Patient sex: F
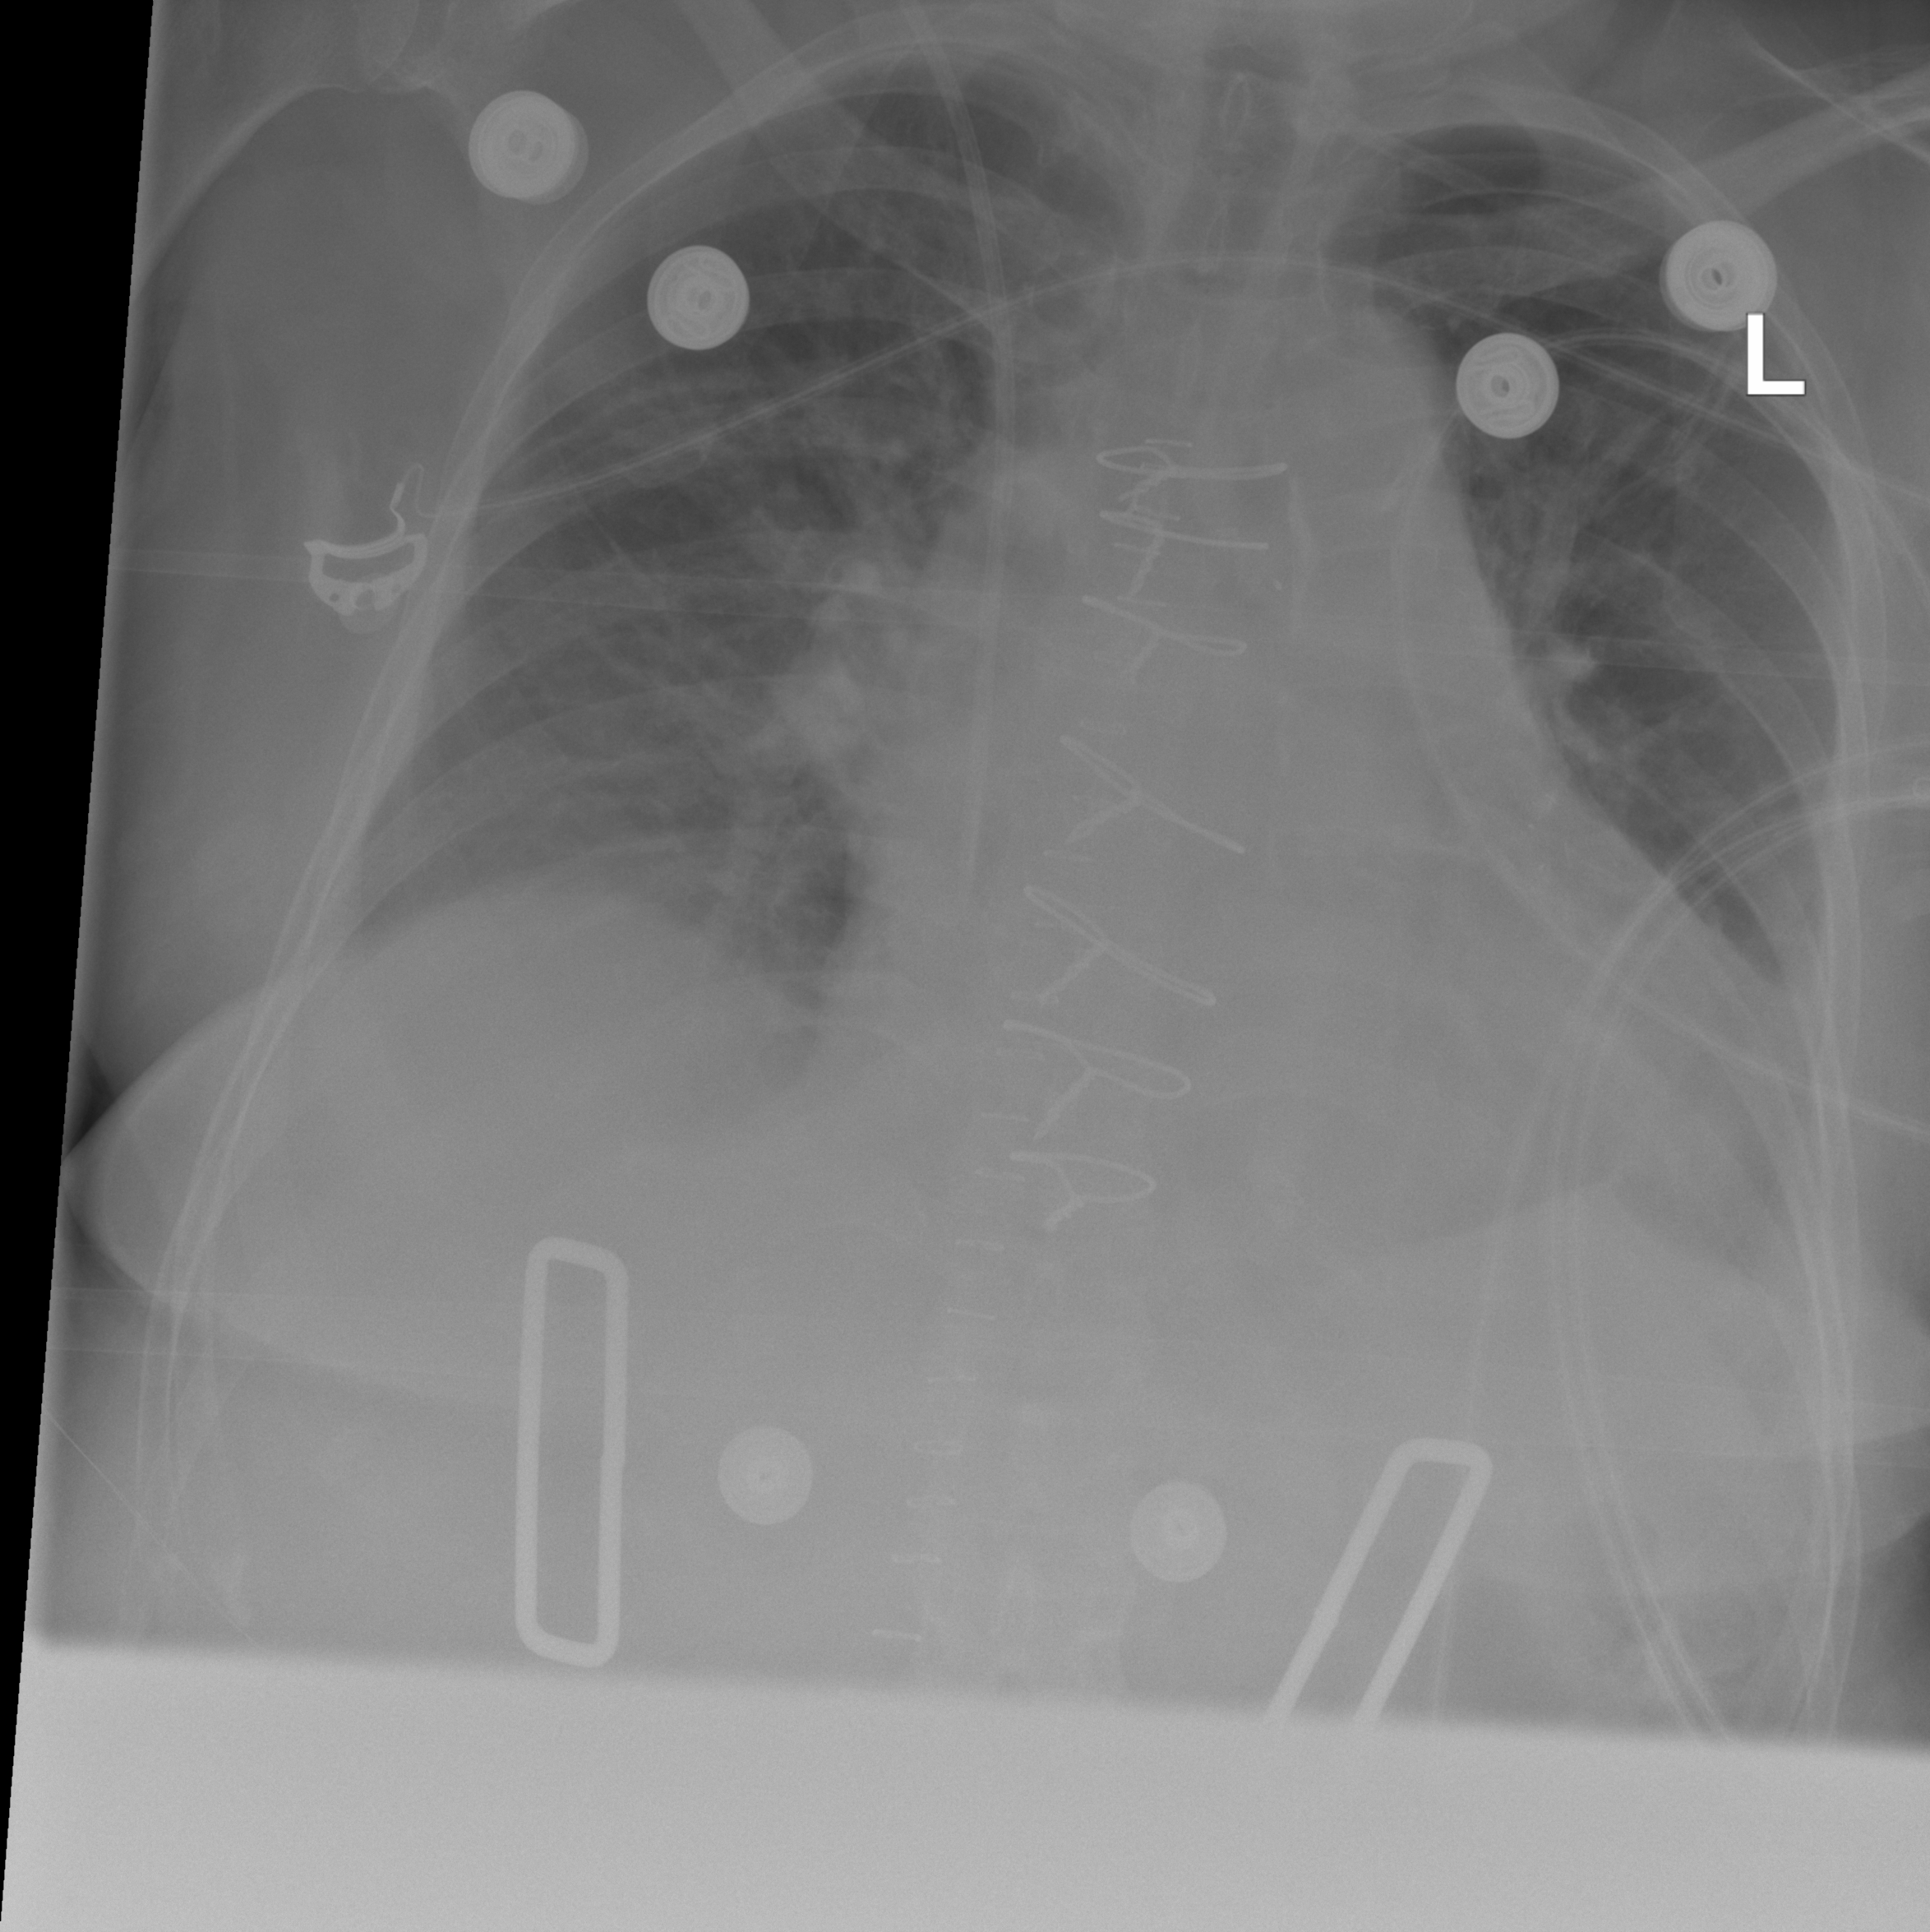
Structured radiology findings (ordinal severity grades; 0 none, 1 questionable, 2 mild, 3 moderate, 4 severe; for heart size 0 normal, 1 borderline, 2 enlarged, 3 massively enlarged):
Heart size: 2
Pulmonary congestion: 0
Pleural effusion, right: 0
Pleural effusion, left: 0
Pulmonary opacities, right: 0
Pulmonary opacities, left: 0
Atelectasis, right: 0
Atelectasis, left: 2